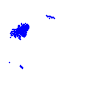
Particle: electron